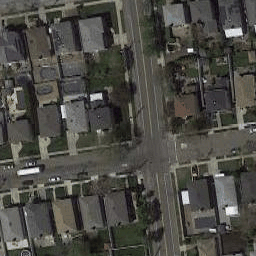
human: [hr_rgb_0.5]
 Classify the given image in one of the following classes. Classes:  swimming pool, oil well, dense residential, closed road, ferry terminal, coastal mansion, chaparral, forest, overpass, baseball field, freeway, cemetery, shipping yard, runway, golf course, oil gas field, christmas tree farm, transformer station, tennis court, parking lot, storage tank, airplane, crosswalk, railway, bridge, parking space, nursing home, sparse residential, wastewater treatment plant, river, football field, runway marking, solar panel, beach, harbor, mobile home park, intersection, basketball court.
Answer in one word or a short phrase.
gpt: intersection